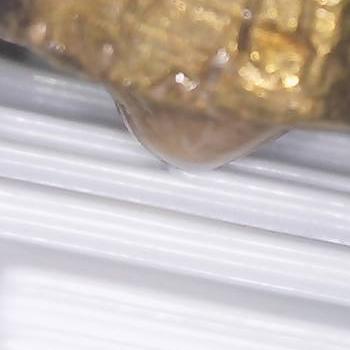
Flow rate: 126%